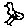
Label: bird